高二 · 解析几何
函数 $y=-\cos x(x>0)$ 的图象中与 $y$ 轴最近的最高点的坐标为
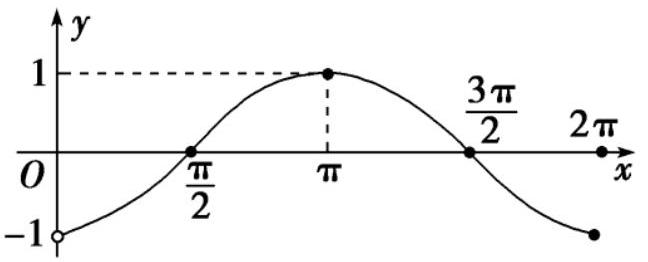
A. $\left(\frac{\pi}{2}, 1\right)$
B. $(\pi, 1)$
C. $(0,1)$
D. $(2 \pi, 1)$
答案: B
解析: 解析 : 用五点作图法作出函数 $y=-\cos x(x>0)$ 的一个周期的图象如图所示，由图易知与 $y$轴最近的最高点的坐标为 $(\pi ， 1)$.